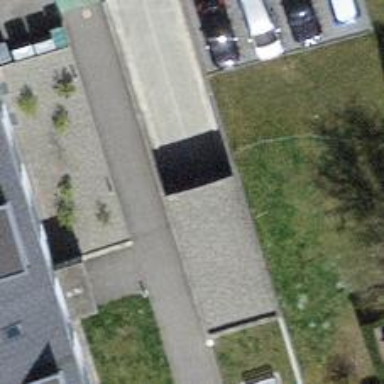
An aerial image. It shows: Parking entrance.